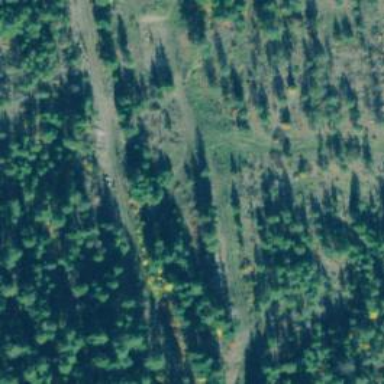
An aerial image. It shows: Track with grade 3 tracktype.